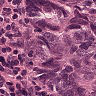
Metastatic tissue present: yes